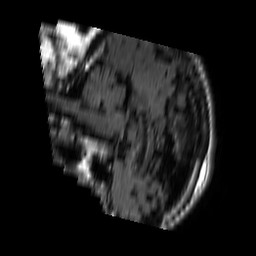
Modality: FLAIR
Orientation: sagittal
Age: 61
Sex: male
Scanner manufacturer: philips
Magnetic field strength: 1.5 T
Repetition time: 6 s
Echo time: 0.12 s